Interaction volume radius: 5 \u00c5
Interaction volume height: 15 \u00c5
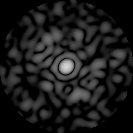
Disorder parameter: 0.8289